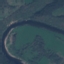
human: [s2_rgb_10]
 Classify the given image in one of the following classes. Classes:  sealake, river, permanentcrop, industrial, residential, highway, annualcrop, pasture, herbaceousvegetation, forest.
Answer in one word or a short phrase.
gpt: River